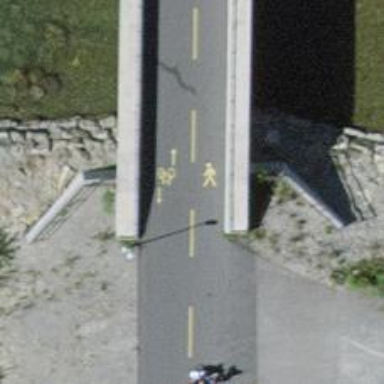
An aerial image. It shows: Paved cycleway bridge with grade1 tracktype. The surface of the cycleway and footway is asphalt.